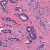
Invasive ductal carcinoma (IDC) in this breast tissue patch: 1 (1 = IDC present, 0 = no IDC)